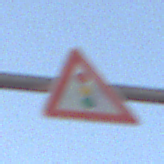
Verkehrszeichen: Lichtzeichenanlage
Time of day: SunriseSunset
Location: Outdoor (Nature)
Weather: Clear
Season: NotSpecified
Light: Natural